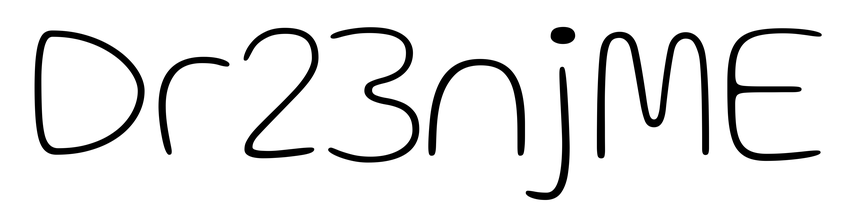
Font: Gluten_Thin